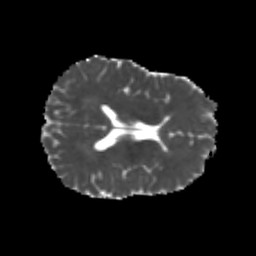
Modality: MD
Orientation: axial
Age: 21
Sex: male
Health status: healthy
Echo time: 0.074 s